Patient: sex M, age 62
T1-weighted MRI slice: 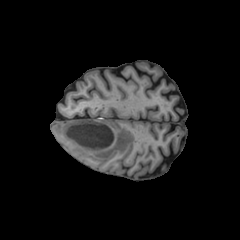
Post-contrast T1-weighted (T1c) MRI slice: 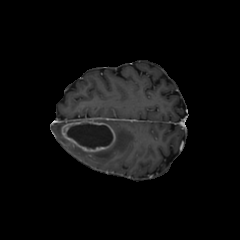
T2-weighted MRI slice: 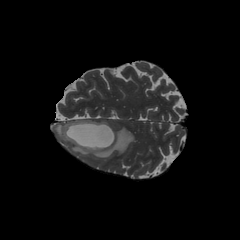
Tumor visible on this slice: yes
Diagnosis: Glioblastoma, IDH-wildtype
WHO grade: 4